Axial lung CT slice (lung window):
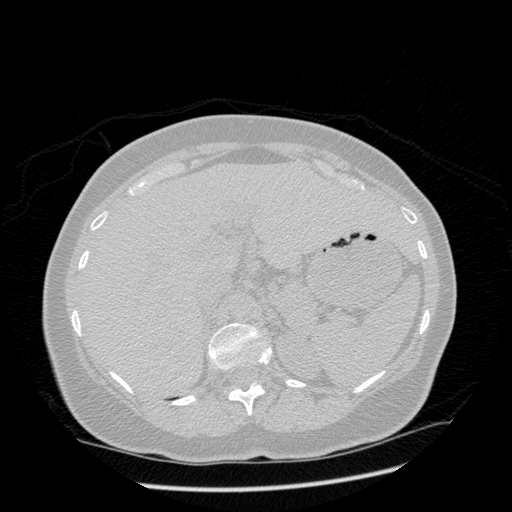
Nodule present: no